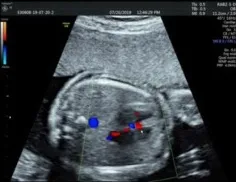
Prenatal ultrasonographic findings of the fetus. A; P1 fetus at 23 weeks gestational age, showing ultrasonographic findings of tetralogy of Fallot.
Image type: radiology (ultrasound)